Question: I want to use the standard checkboxes of Android, but I want to change the border color a little. Is there any option to get the original drawables as .png files?
I would like to get all these pictures:

Thank you & greetings,
Malte
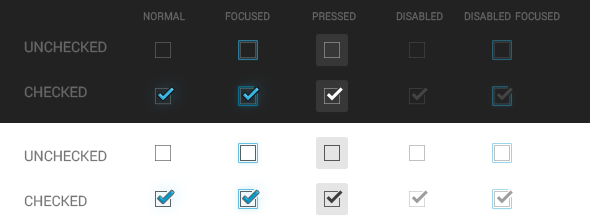
Answer: Go to your ....\your AndroidSDK\platformsndroid-11\data
es\drawable-mdpitn_check_off_selected.png
you can get all images which android system used.
Thats it